Question: I want to display users avatars to 'treewidget' items as icons. I get 'avatars path' and other users info from the database and store it in 'QVector' with the structure.
'''
MyDB *employeesAccountsDB = new MyDB();
connect(employeesAccountsDB, &MyDB::accountInfo, <URL> {
for (int i = 0; i < dataVector.size(); i++) {
QTreeWidgetItem *item = new QTreeWidgetItem(treeWidget);
item->setSizeHint(0, QSize(40, 40));
item->setText(0, dataVector[i].avatarPath);
item->setText(1, dataVector[i].username);
item->setText(2, dataVector[i].email);
item->setText(3, dataVector[i].group);
emit avatarPath(dataVector[i].avatarPath);
}
dataVector.clear();
});
'''
'Info' is a GUI class.
'''
NetManager *avatarNetManager = new NetManager();
connect(this, &Info::avatarPath, avatarNetManager, &NetManager::getAvatar);
connect(avatarNetManager, &NetManager::image, <URL> {
QIcon avatarIcon;
if (!avatar.isNull()) {
avatarIcon = avatar.scaled(80, 80);
} else {
avatarIcon = QPixmap(":/Icon/default_avatar.png").scaled(80, 80);
}
qDebug() << index;
treeWidget->topLevelItem(index)->setIcon(0, avatarIcon);
});
int index = 0; // initialized as global variable in the 'NetManager' constructor
void NetManager::getAvatar(QString path, int index)
{
networkManager = new QNetworkAccessManager(this);
networkManager->get(QNetworkRequest(QUrl(path)));
connect(networkManager, &QNetworkAccessManager::finished, <URL> {
QPixmap avatarPixmap;
avatarPixmap.loadFromData(avatarNetReply->readAll());
emit image(avatarPixmap, index);
index++;
avatarNetReply->close();
avatarNetReply->deleteLater();
networkManager->deleteLater();
emit finished();
});
}
'''
For example, first icon is Ok, third icon should be on the second item and second icon should be on third item.

I need something to maintain the order of the icons.
All works well but the avatars don't relate to the users. Any ideas how to collect and retrieve them to the appropriate user? Thanks.
INDEX: 2
QPixmap(QSize(1280, 720),depth=32,devicePixelRatio=1,cacheKey=0xee000002d0)
INDEX: 0
QPixmap(QSize(380, 400),depth=32,devicePixelRatio=1,cacheKey=0xf000000190)
INDEX: 1
QPixmap(QSize(277, 400),depth=32,devicePixelRatio=1,cacheKey=0xf200000190)
INDEX: 0
QPixmap(QSize(380, 400),depth=32,devicePixelRatio=1,cacheKey=0xed00000190)
INDEX: 2
QPixmap(QSize(1280, 720),depth=32,devicePixelRatio=1,cacheKey=0xf0000002d0)
INDEX: 1
QPixmap(QSize(277, 400),depth=32,devicePixelRatio=1,cacheKey=0xf200000190)
Indices change every time application launches.
'''
MyDB *employeesAccountsDB = new MyDB();
connect(employeesAccountsDB, &MyDB::accountInfo, <URL> {
for (int i = 0; i < dataVector.size(); i++) {
QTreeWidgetItem *item = new QTreeWidgetItem(treeWidget);
item->setSizeHint(0, QSize(40, 40));
item->setText(0, dataVector[i].avatarPath);
item->setText(1, dataVector[i].username);
item->setText(2, dataVector[i].email);
item->setText(3, dataVector[i].group);
emit avatarPath(dataVector[i].avatarPath, i);
}
dataVector.clear();
});
void NetManager::getAvatar(QString path, int index)
{
networkManager = new QNetworkAccessManager(this);
networkManager->get(QNetworkRequest(QUrl(path)));
connect(networkManager, &QNetworkAccessManager::finished, <URL> {
QPixmap avatarPixmap;
avatarPixmap.loadFromData(avatarNetReply->readAll());
emit image(avatarPixmap, index);
avatarNetReply->close();
avatarNetReply->deleteLater();
networkManager->deleteLater();
emit finished();
});
}
NetManager *avatarNetManager = new NetManager();
connect(this, &Info::avatarPath, avatarNetManager, &NetManager::getAvatar);
connect(avatarNetManager, &NetManager::image, <URL> {
QIcon avatarIcon;
if (!avatar.isNull()) {
avatarIcon = avatar.scaled(80, 80);
} else {
avatarIcon = QPixmap(":/Icon/default_avatar.png").scaled(80, 80);
}
qDebug() << index;
treeWidget->topLevelItem(index)->setIcon(0, avatarIcon);
});
'''
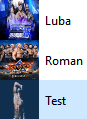
Answer: I have fixed it by 'QString' variable to hold the avatar path and 'QStringList' to hold other user info and when image is retrieved from the path I do the following:
'''
MyDB *employeesAccountsDB = new MyDB();
connect(employeesAccountsDB, &MyDB::accountInfo, <URL> {
QIcon avatarIcon;
if (!avatar.isNull()) {
avatarIcon = avatar.scaled(80, 80);
} else {
avatarIcon = QPixmap(":/Icon/default_avatar.png").scaled(80, 80);
}
QTreeWidgetItem *item = new QTreeWidgetItem(treewidget);
item->setIcon(0, avatarIcon);
item->setSizeHint(0, QSize(40, 40));
for (int i = 0; i < accountInfo.size(); i++) {
item->setText(i, accountInfo.at(i));
}
});
'''

All works well.